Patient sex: F
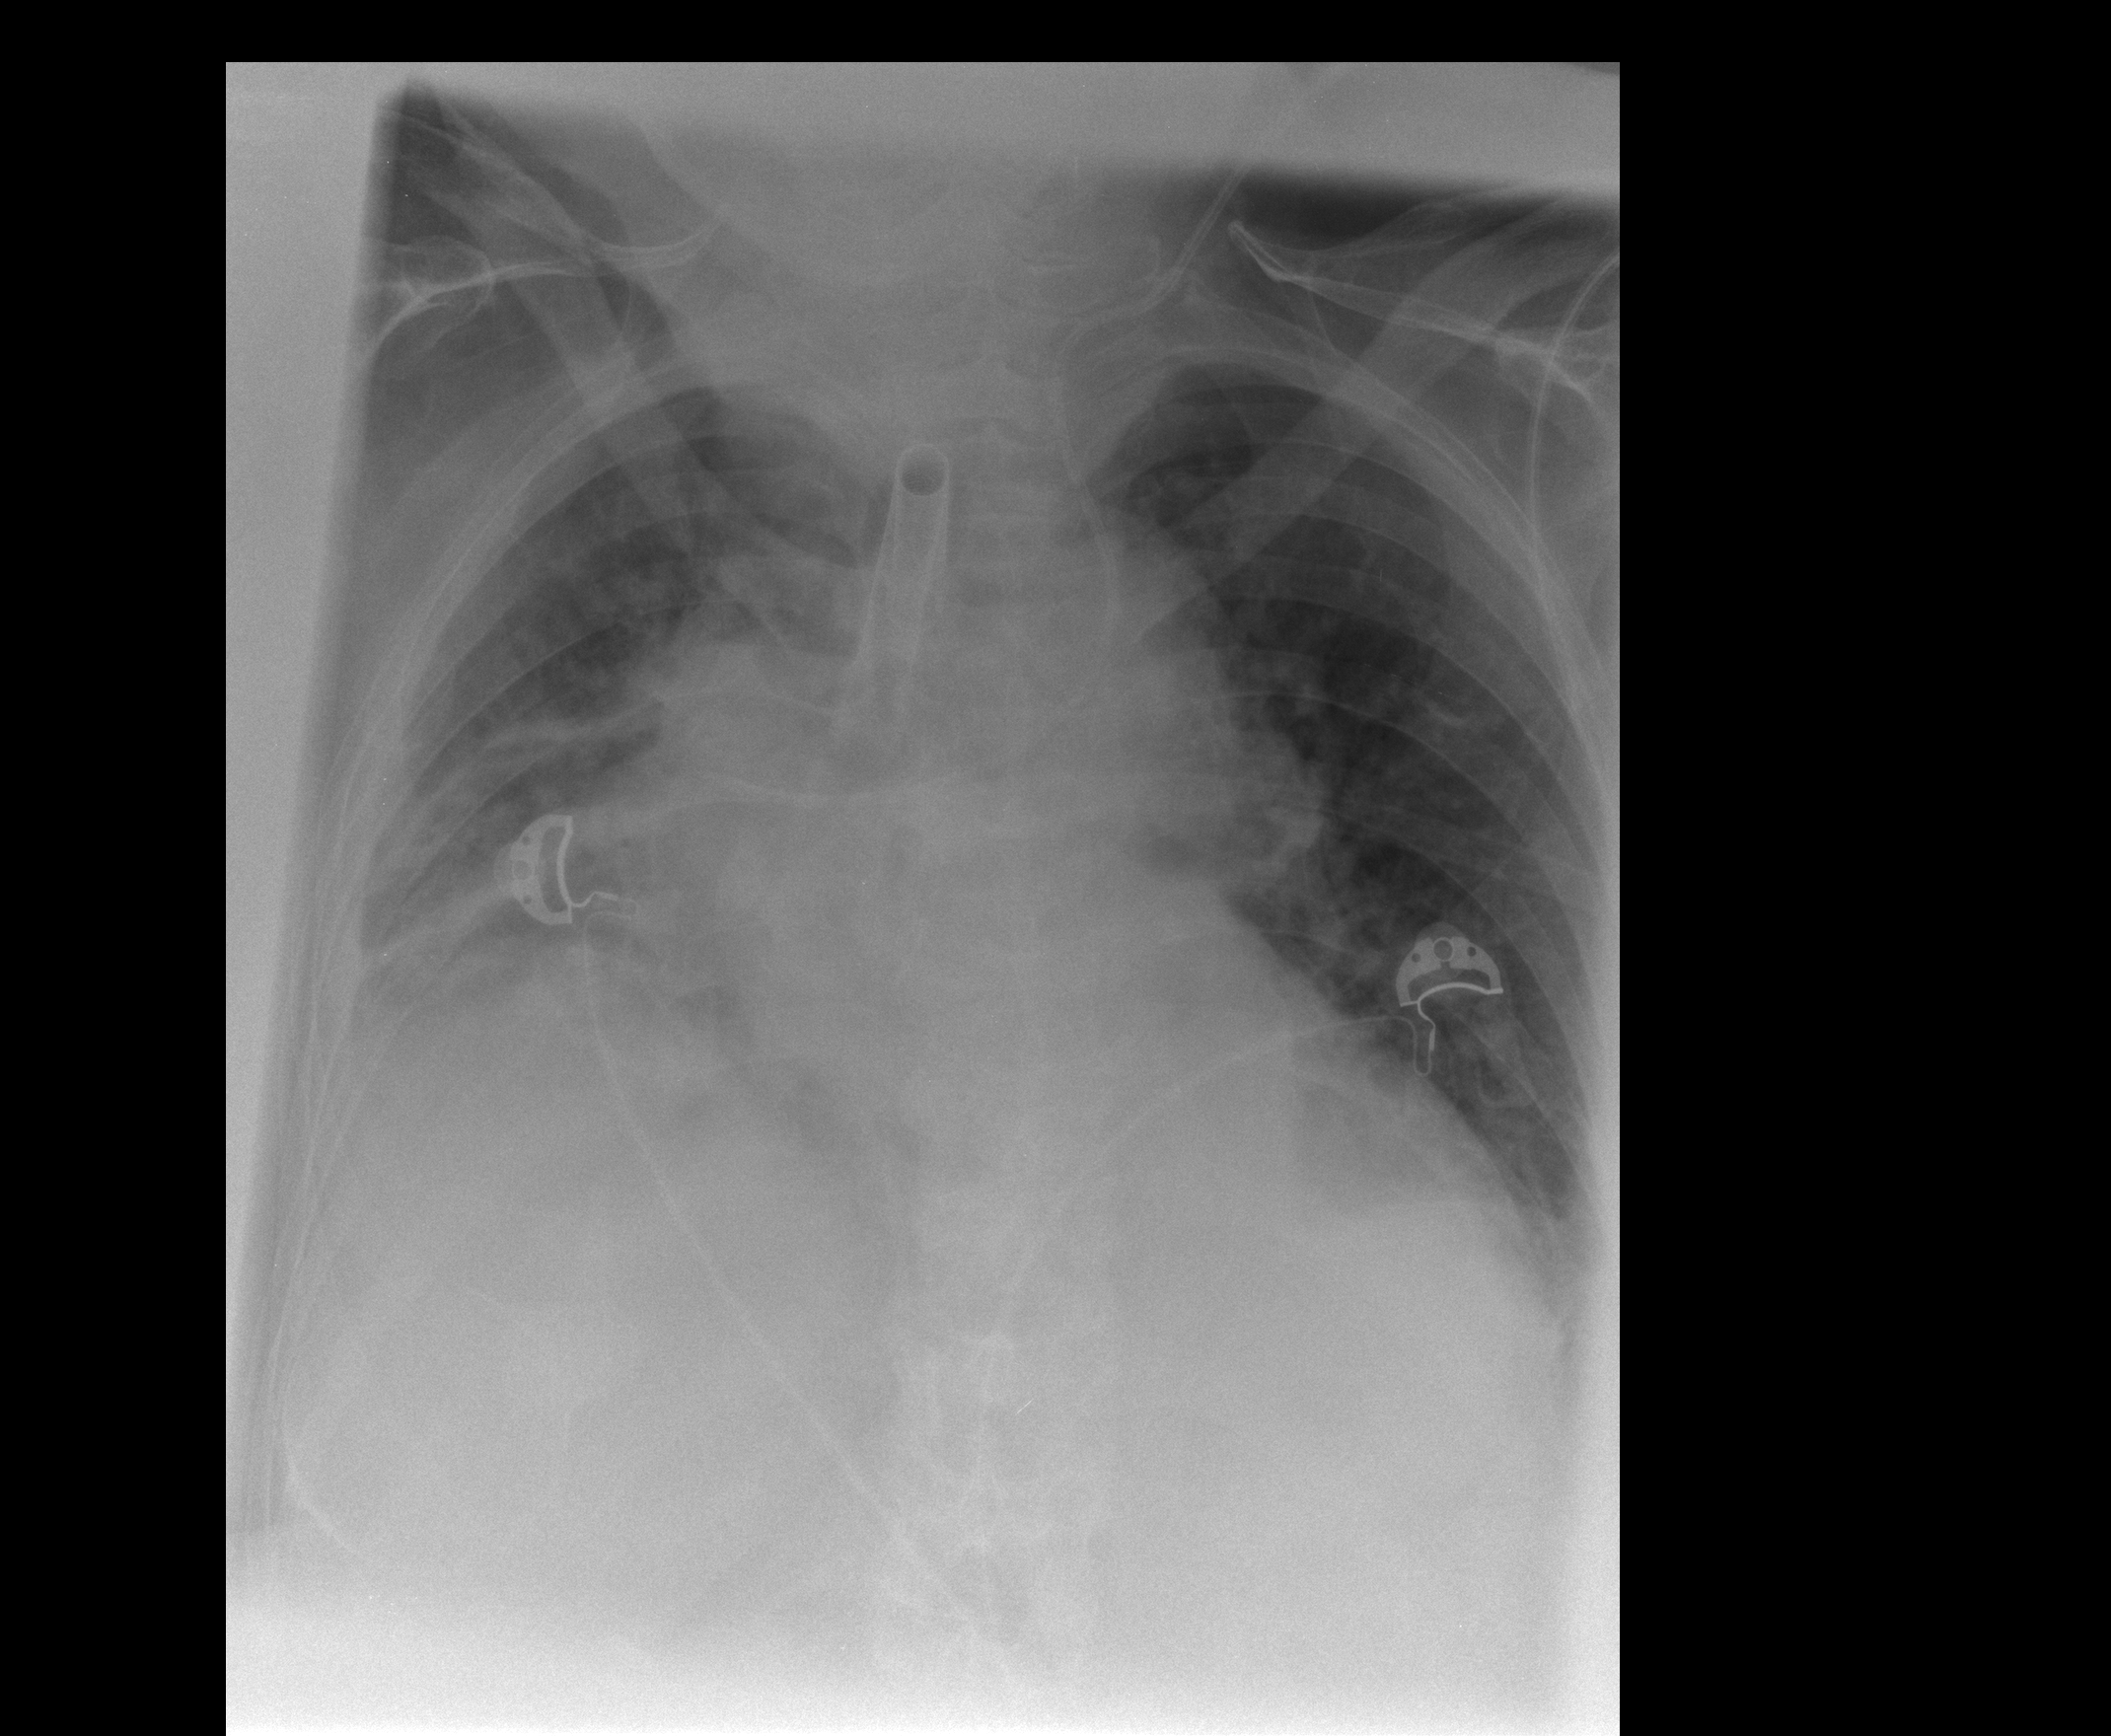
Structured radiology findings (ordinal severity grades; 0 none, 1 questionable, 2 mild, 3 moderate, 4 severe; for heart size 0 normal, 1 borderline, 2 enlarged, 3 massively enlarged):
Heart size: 2
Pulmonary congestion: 2
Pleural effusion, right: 2
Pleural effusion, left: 2
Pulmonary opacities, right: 1
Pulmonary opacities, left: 1
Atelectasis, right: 3
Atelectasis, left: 2